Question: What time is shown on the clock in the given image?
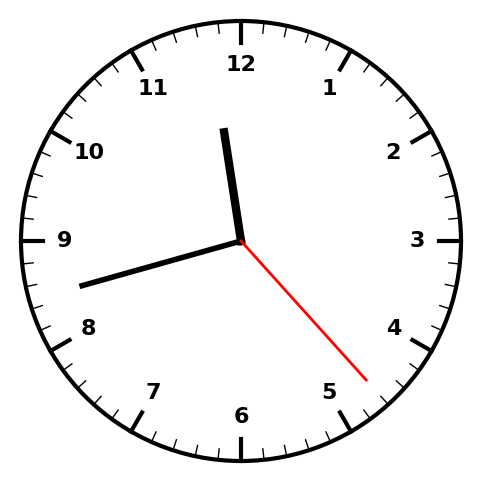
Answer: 11:42:23